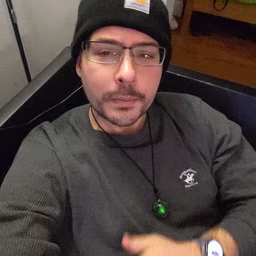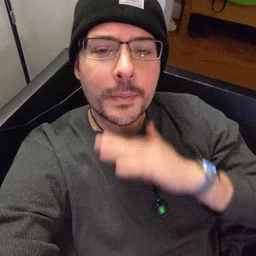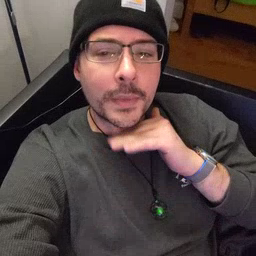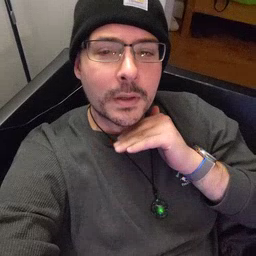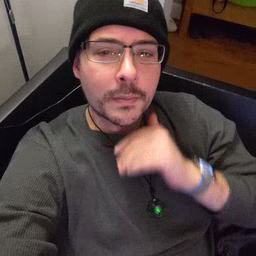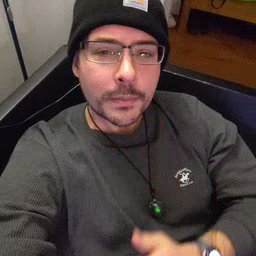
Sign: pig